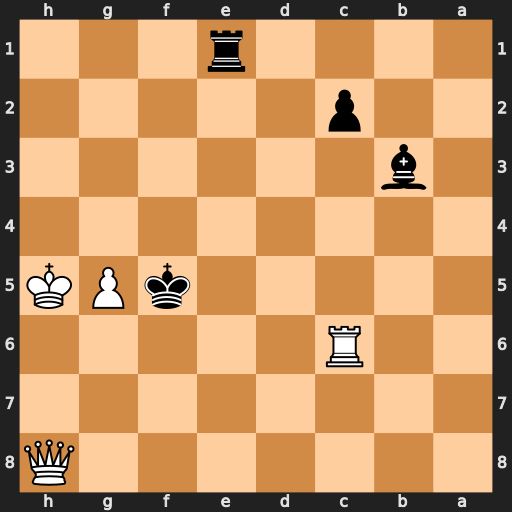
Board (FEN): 7Q/8/2R5/5kPK/8/1b6/2p5/4r3
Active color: b
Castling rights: -
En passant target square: -
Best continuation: Rh1#